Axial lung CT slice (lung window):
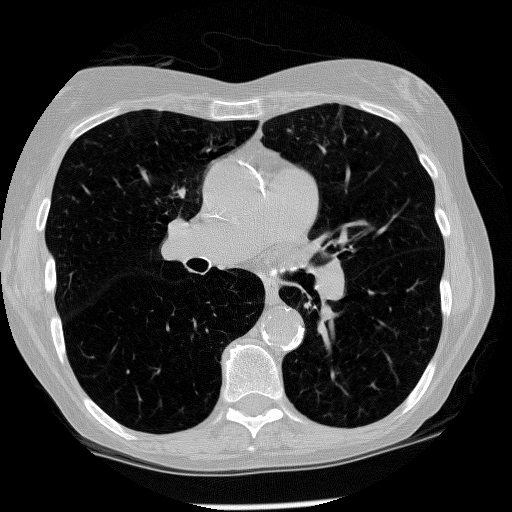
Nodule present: no